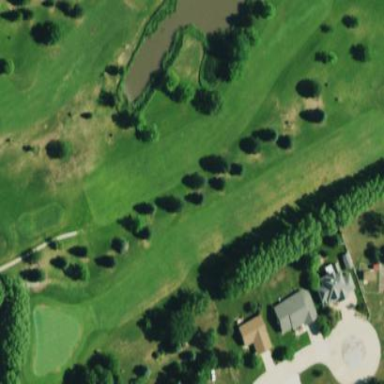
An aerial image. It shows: Area of rough grass used for golf.